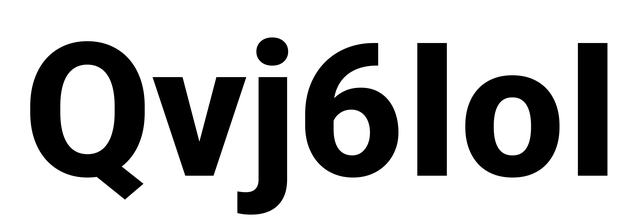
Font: Roboto_ExtraBold